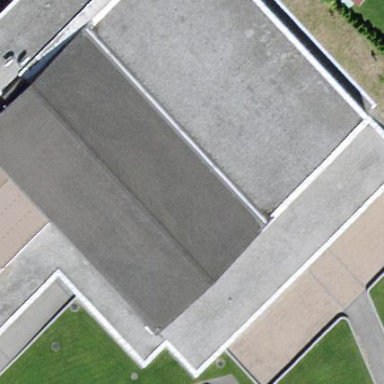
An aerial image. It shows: Sports center building.